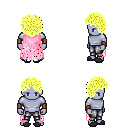
a pixel art fantasy rpg character, male body template, dark elf, purple skin, pink tattered cape, metal pants, gold curly afro hairstyle, leather bracers, gray slippers, four views (front, back, left, right), 2x2 character sprite sheet, small pixel art, hard edges, no anti-aliasing